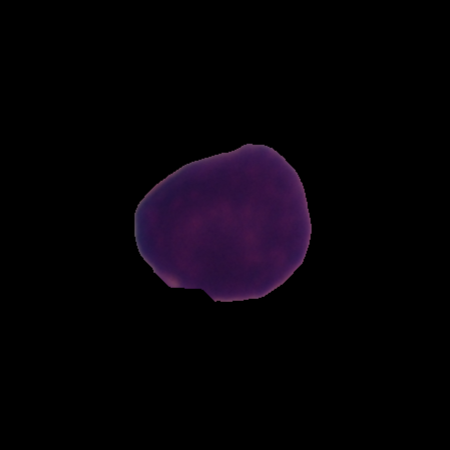
Label: healthy